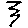
Label: zigzag